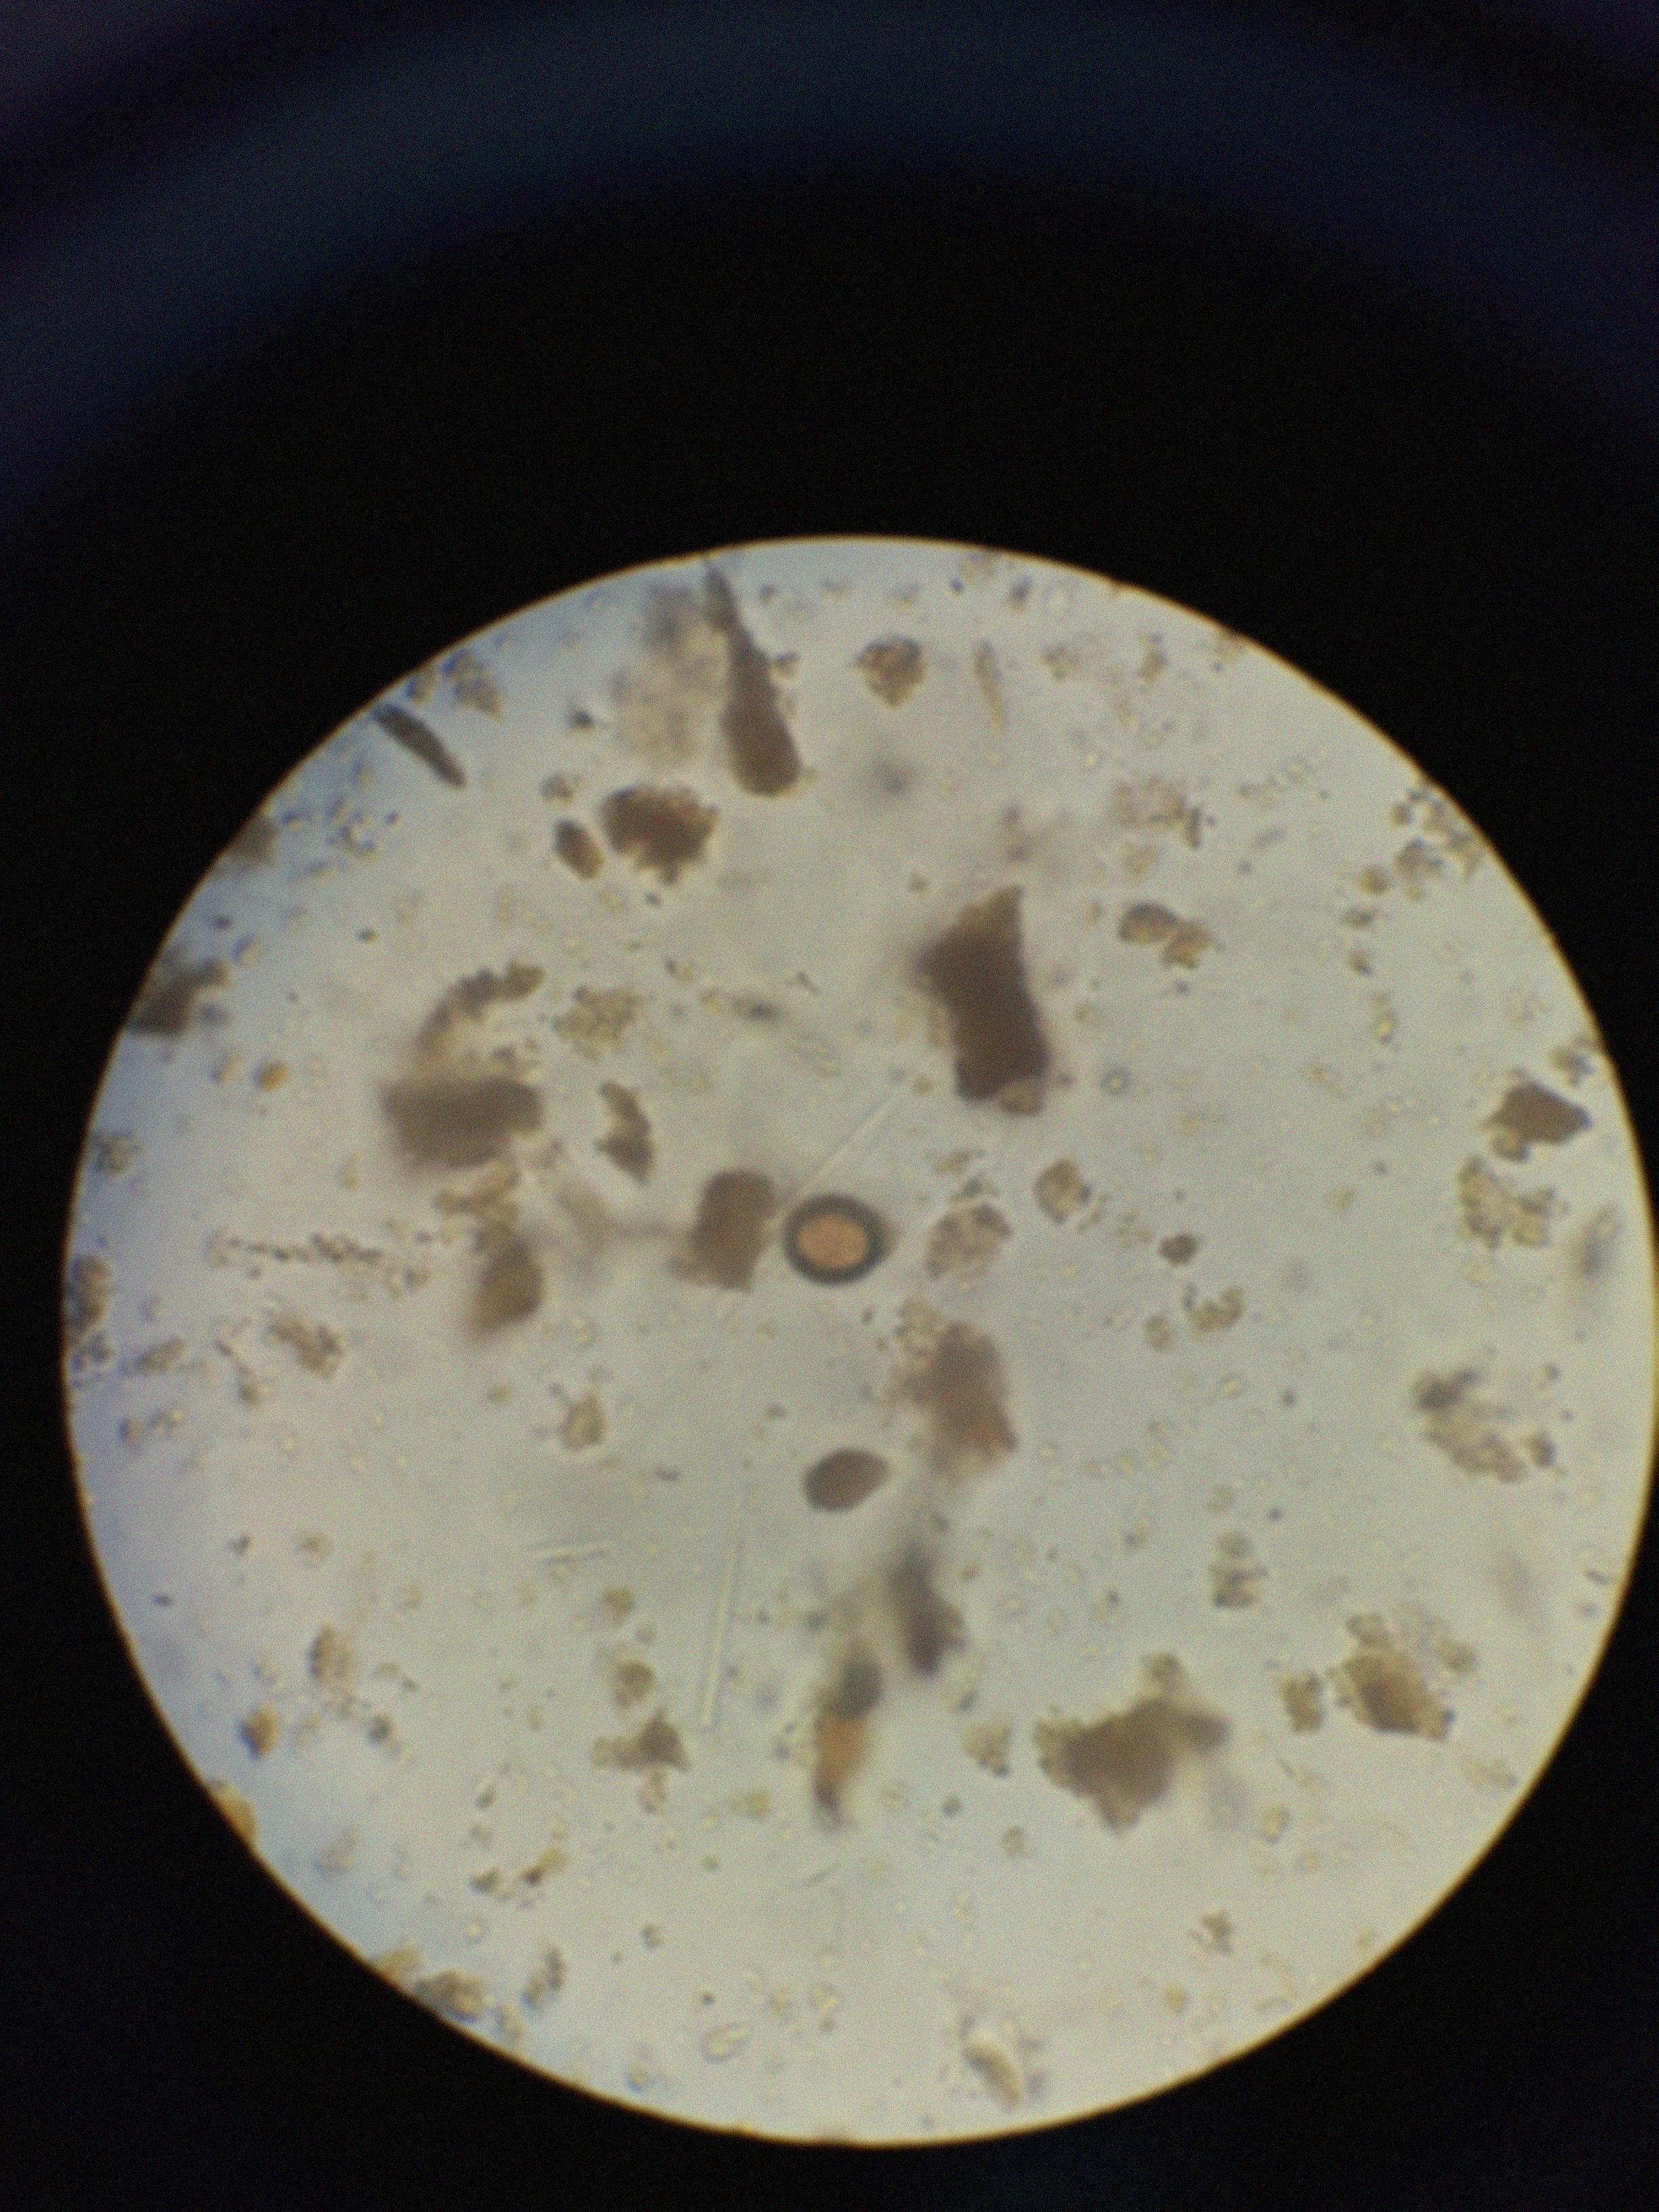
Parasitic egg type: Taenia spp. egg